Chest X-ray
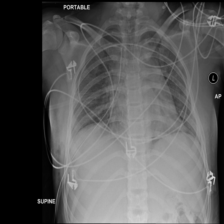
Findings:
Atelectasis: negative
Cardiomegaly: negative
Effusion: negative
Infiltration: positive
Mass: negative
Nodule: negative
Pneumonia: negative
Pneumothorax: negative
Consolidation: negative
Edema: negative
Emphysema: negative
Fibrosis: negative
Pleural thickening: negative
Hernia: negative